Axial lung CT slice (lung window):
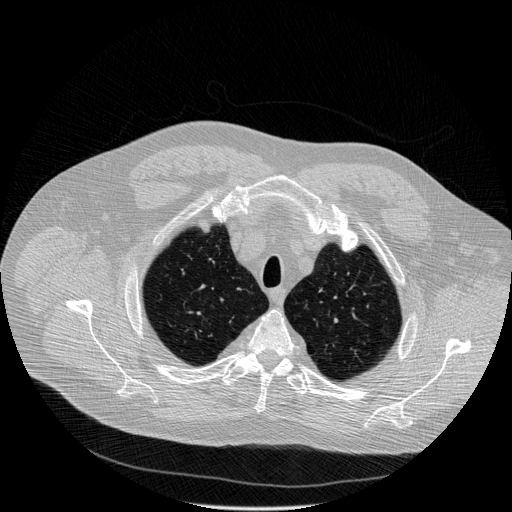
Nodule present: no